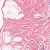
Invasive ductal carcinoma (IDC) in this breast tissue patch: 0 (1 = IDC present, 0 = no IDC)